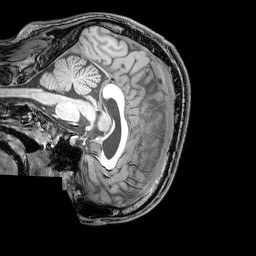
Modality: T1w
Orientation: sagittal
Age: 23
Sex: male
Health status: healthy
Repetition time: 0.081 s
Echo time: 0.037 s